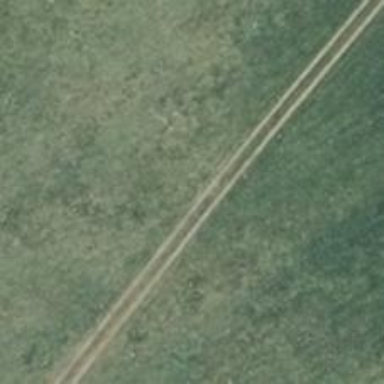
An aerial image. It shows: Grassy track with grade5 tracktype.